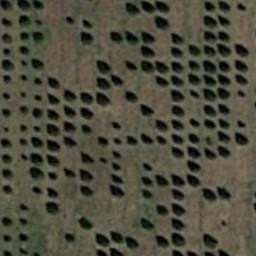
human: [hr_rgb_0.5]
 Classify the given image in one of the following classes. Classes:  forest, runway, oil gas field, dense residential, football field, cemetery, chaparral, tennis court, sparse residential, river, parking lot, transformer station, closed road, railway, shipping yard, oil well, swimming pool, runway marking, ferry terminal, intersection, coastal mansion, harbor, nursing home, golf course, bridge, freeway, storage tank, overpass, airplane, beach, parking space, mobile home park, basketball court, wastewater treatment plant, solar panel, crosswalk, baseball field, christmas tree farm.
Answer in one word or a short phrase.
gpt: christmas tree farm